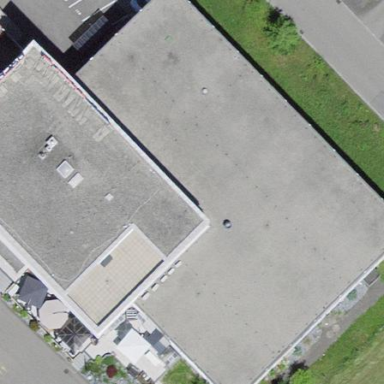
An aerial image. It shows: Industrial building with flat roof.